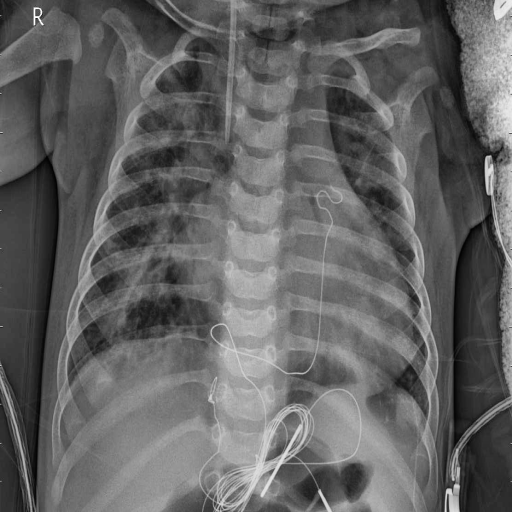
Finding: PNEUMONIA